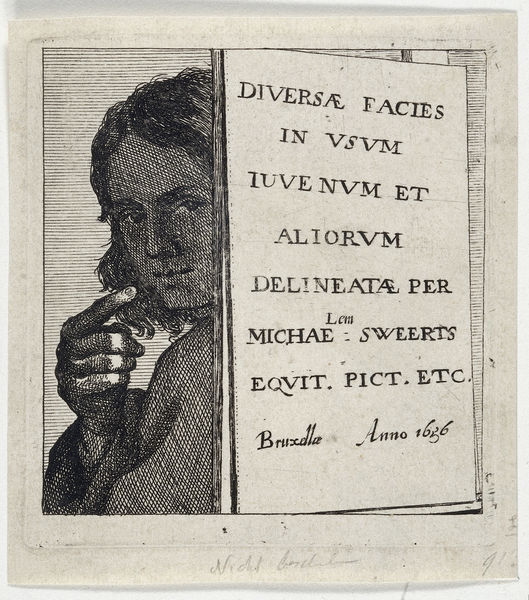
Titel: Jongeman achter schildersezel
Künstler: Michael Sweerts
Standort: Amsterdam
Institution: Rijksmuseum
Schlagwörter: mann, schatten, mädchen, finger, frau, schwarz, blick, dame, lang, figur, haare, lange haare, holzschnitt, schrift, tafel, zeigefinger, inschrift, datum, junge, zeigen, druck, radierung, buchstaben, dokument, latein, italienisch, mahnung, sprache, et, in, 1626, sweerts, aliorvm